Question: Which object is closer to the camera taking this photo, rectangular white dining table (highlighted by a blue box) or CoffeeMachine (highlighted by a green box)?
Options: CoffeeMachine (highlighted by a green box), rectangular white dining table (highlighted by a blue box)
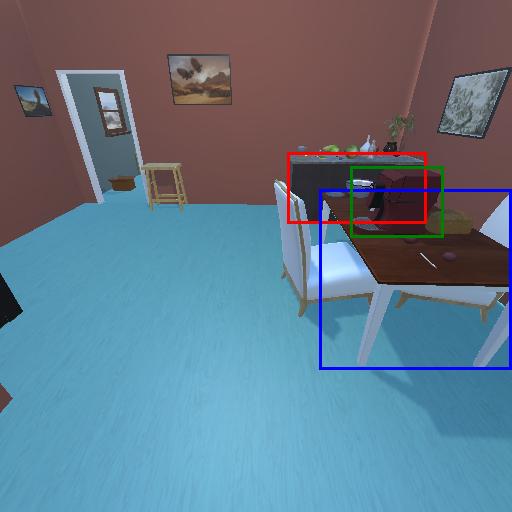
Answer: CoffeeMachine (highlighted by a green box)